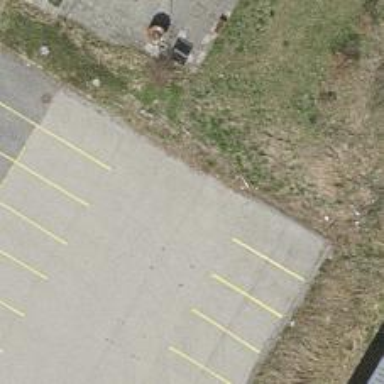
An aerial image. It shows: Parking aisle designated as service road.